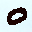
Label: 0